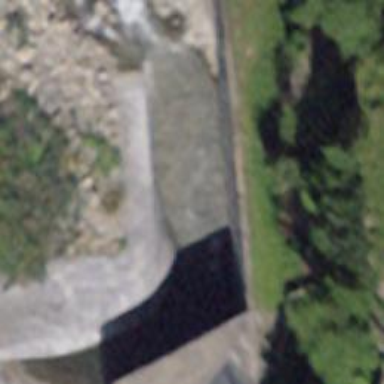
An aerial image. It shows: Culvert tunnel.